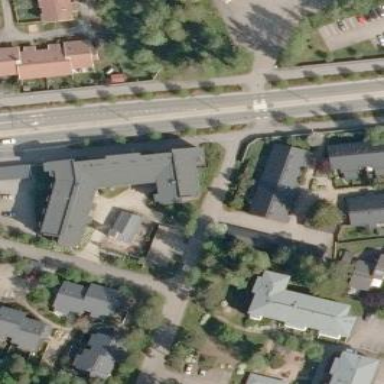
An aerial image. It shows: Residential building with apartments.